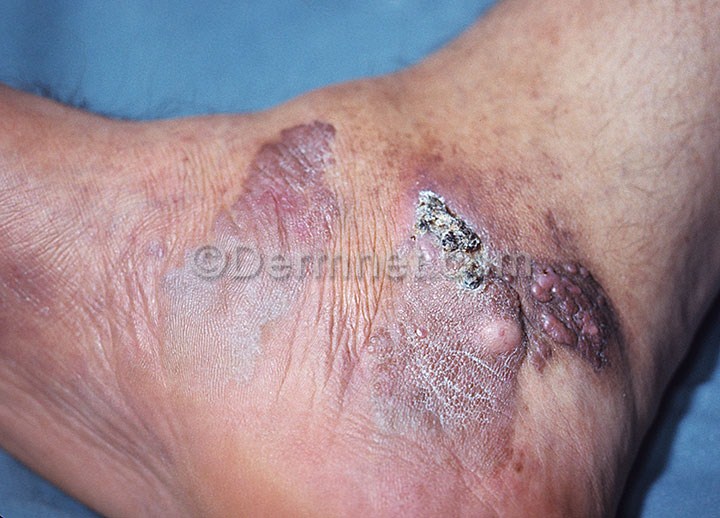
Disease: Vascular Tumors